Interaction volume radius: 5 \u00c5
Interaction volume height: 15 \u00c5
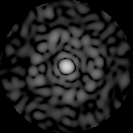
Disorder parameter: 0.8235